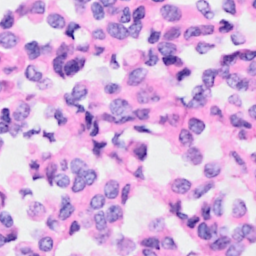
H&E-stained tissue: Breast